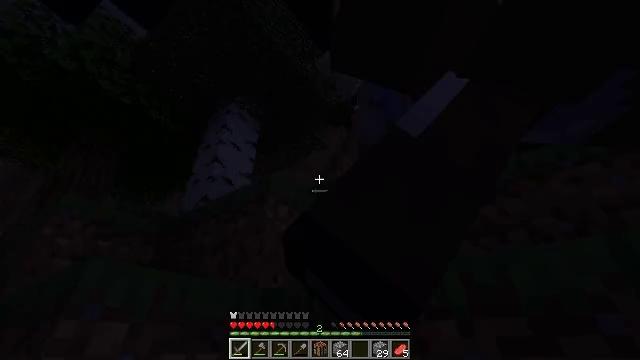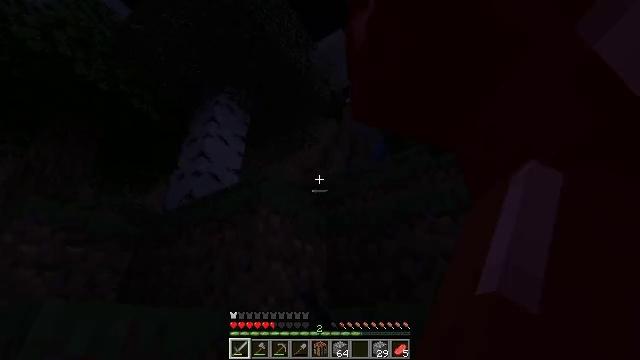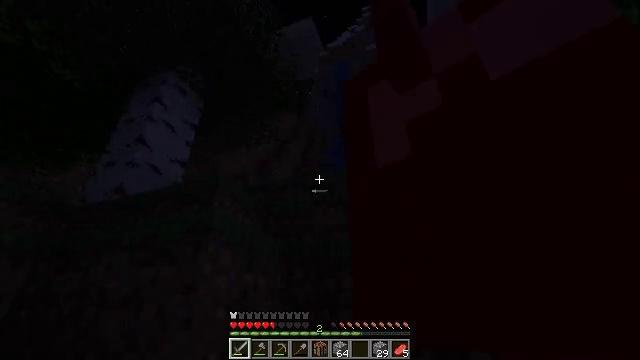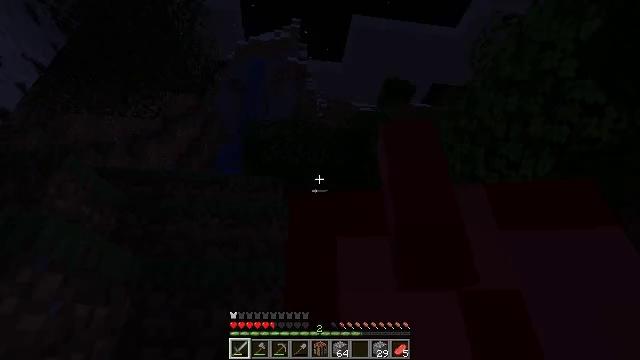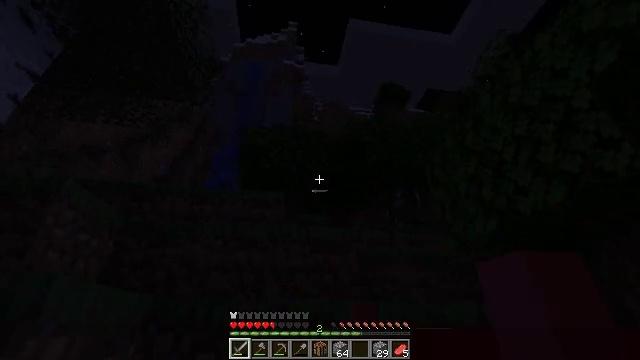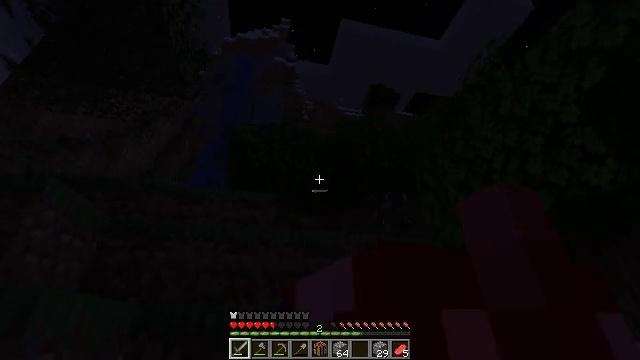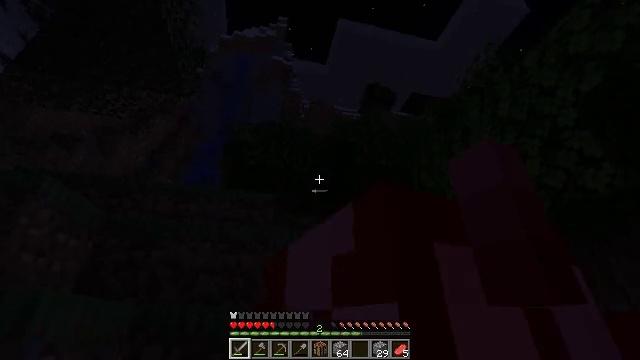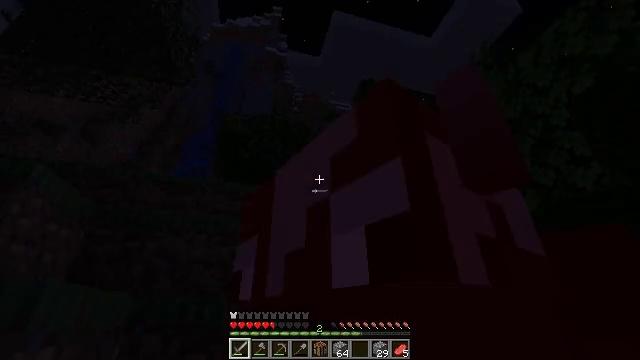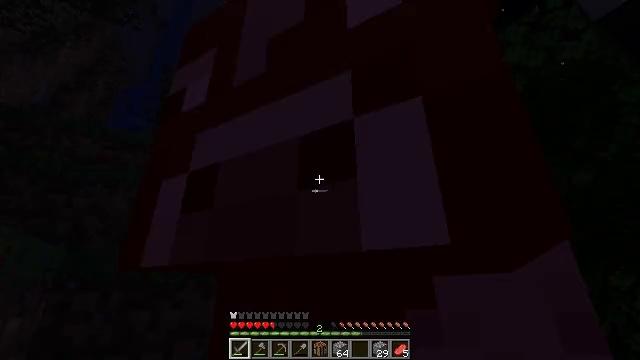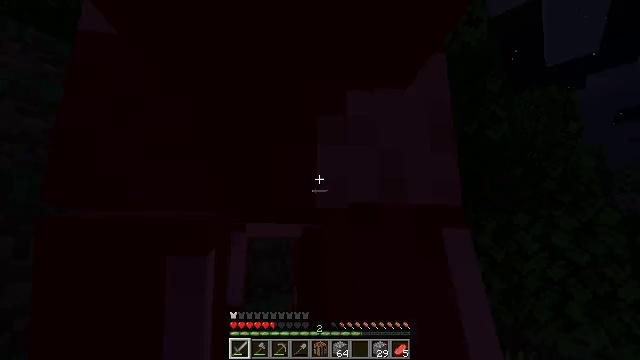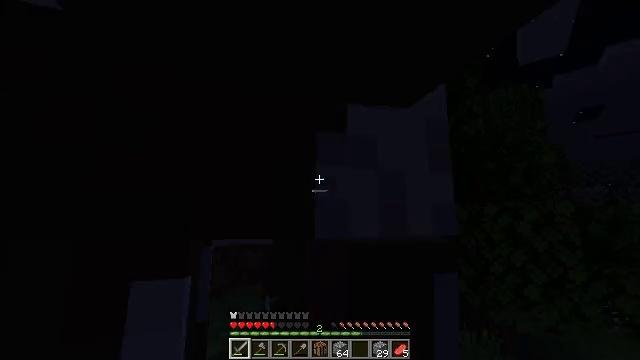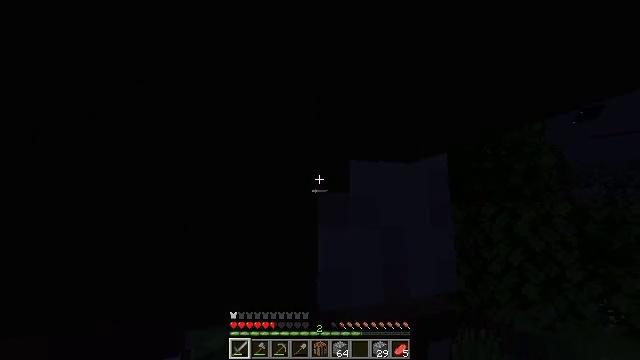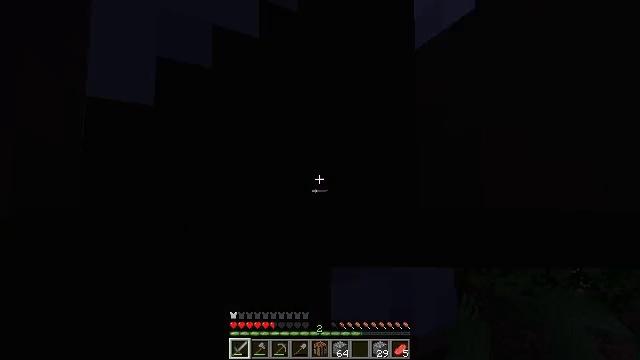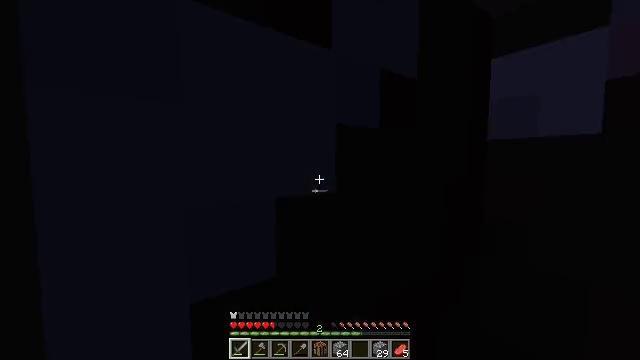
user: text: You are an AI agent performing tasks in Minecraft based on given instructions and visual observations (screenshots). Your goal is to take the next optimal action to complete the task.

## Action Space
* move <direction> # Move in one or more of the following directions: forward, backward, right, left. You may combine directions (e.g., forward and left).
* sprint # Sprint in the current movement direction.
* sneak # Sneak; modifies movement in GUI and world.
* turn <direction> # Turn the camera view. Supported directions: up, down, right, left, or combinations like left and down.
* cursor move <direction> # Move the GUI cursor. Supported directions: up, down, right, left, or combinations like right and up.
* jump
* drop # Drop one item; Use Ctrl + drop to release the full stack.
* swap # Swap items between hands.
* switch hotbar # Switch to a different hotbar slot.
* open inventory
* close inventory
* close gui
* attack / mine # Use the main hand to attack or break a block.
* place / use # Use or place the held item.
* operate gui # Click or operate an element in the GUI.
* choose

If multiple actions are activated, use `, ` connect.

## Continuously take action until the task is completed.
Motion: motion action
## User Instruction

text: Combat the cow.
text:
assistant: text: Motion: move forward, turn right and down, attack / mine, jump
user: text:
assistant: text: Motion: move forward, turn right and down, attack / mine, jump
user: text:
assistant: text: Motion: move forward, turn right, jump
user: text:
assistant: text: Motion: move forward, turn right, attack / mine
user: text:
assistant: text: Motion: move forward, turn right, attack / mine
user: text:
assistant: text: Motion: move forward, turn right, attack / mine
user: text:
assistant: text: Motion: move forward, turn right and down, attack / mine
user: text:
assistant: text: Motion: move forward, turn right and down
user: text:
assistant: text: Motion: turn right and down, attack / mine
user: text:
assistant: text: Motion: turn right and down, attack / mine
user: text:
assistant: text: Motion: attack / mine
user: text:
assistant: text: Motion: move left, turn right and down, attack / mine
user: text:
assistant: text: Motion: move left, turn right and down
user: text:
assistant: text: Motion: attack / mine